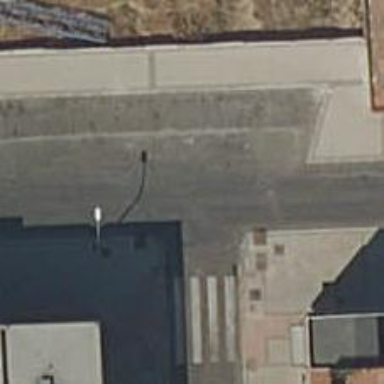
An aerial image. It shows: Residential road with asphalt surface. There are sidewalks on both sides of the road.